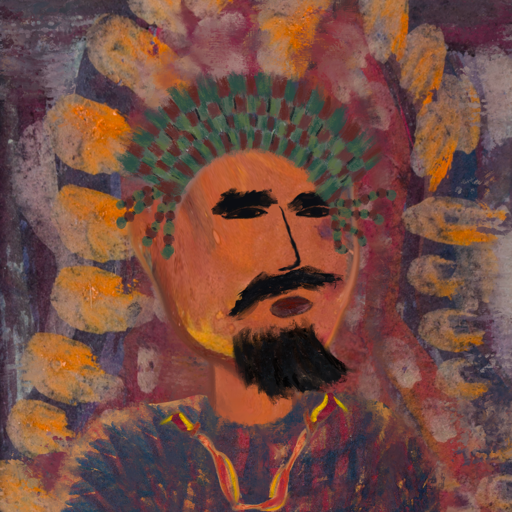
Background: Doll, Head And Neck Side: Mother_And_Son_Son, Face Side: Mosgoul, Bust: In_The_Sun, Hair Side: Blank, Head Accessory: After_Raid_Crown, Second Necklace: Gypsy_Mother_1, Necklace: Blank, Baby: Blank